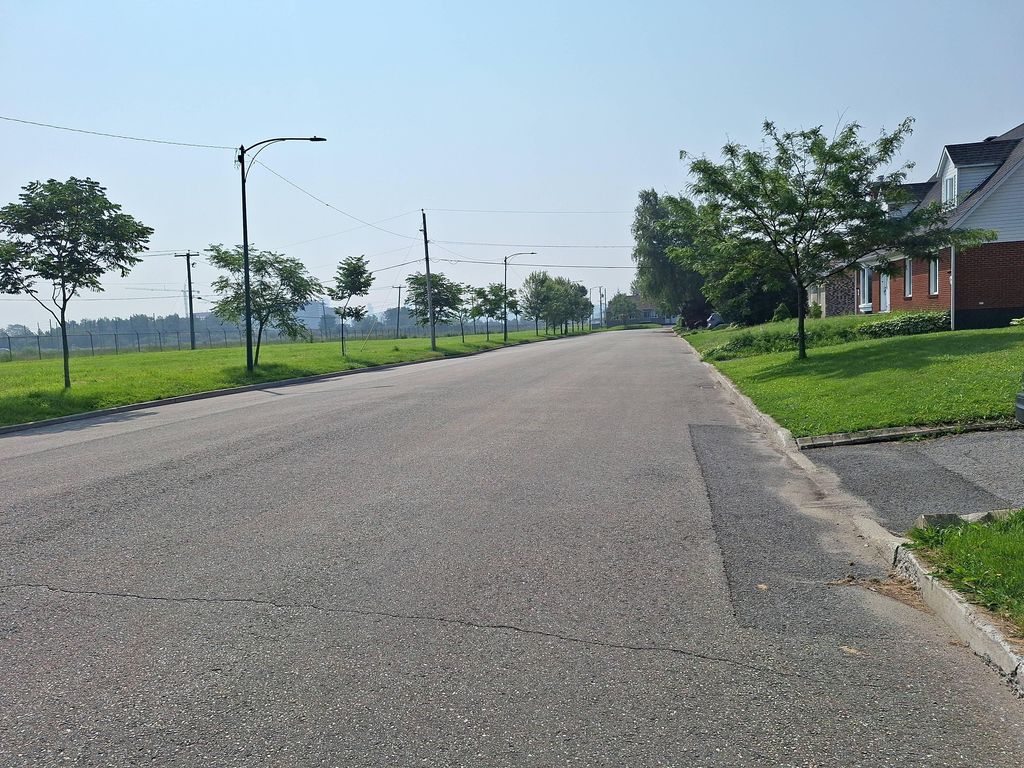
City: quebec_city